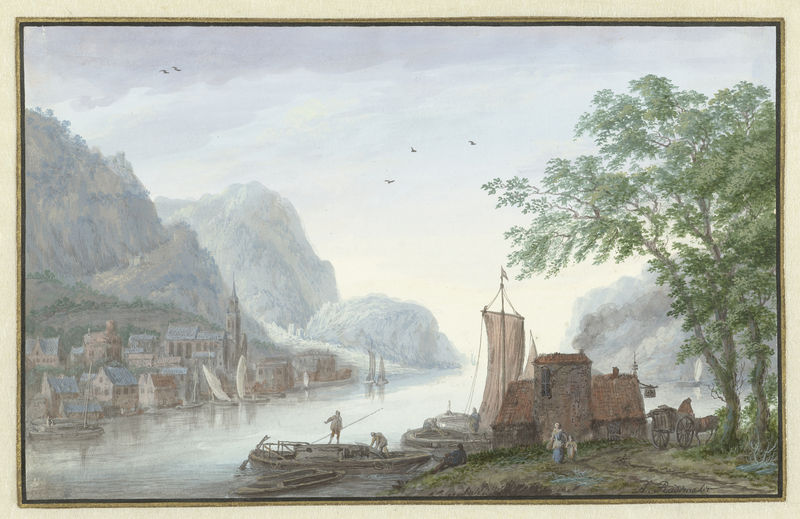
Titel: Bergachtig landschap met gezicht op een dorp aan een rivier
Künstler: Abraham Rademaker
Standort: Amsterdam
Institution: Rijksmuseum
Schlagwörter: baum, gemälde, fluss, stadt, frau, haus, kirche, boote, segelboot